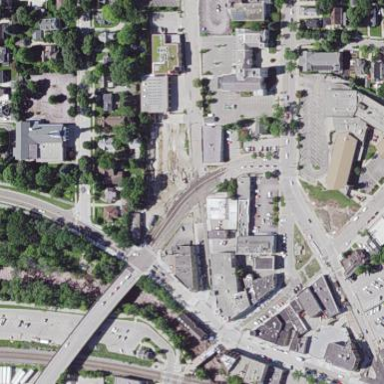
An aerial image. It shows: Neighbourhood with historic district.